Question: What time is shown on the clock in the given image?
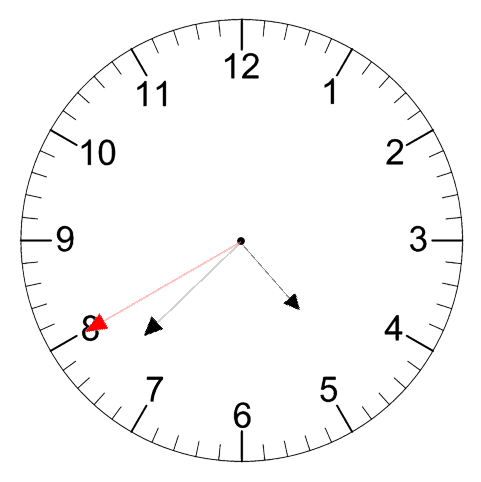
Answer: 04:37:40